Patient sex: M
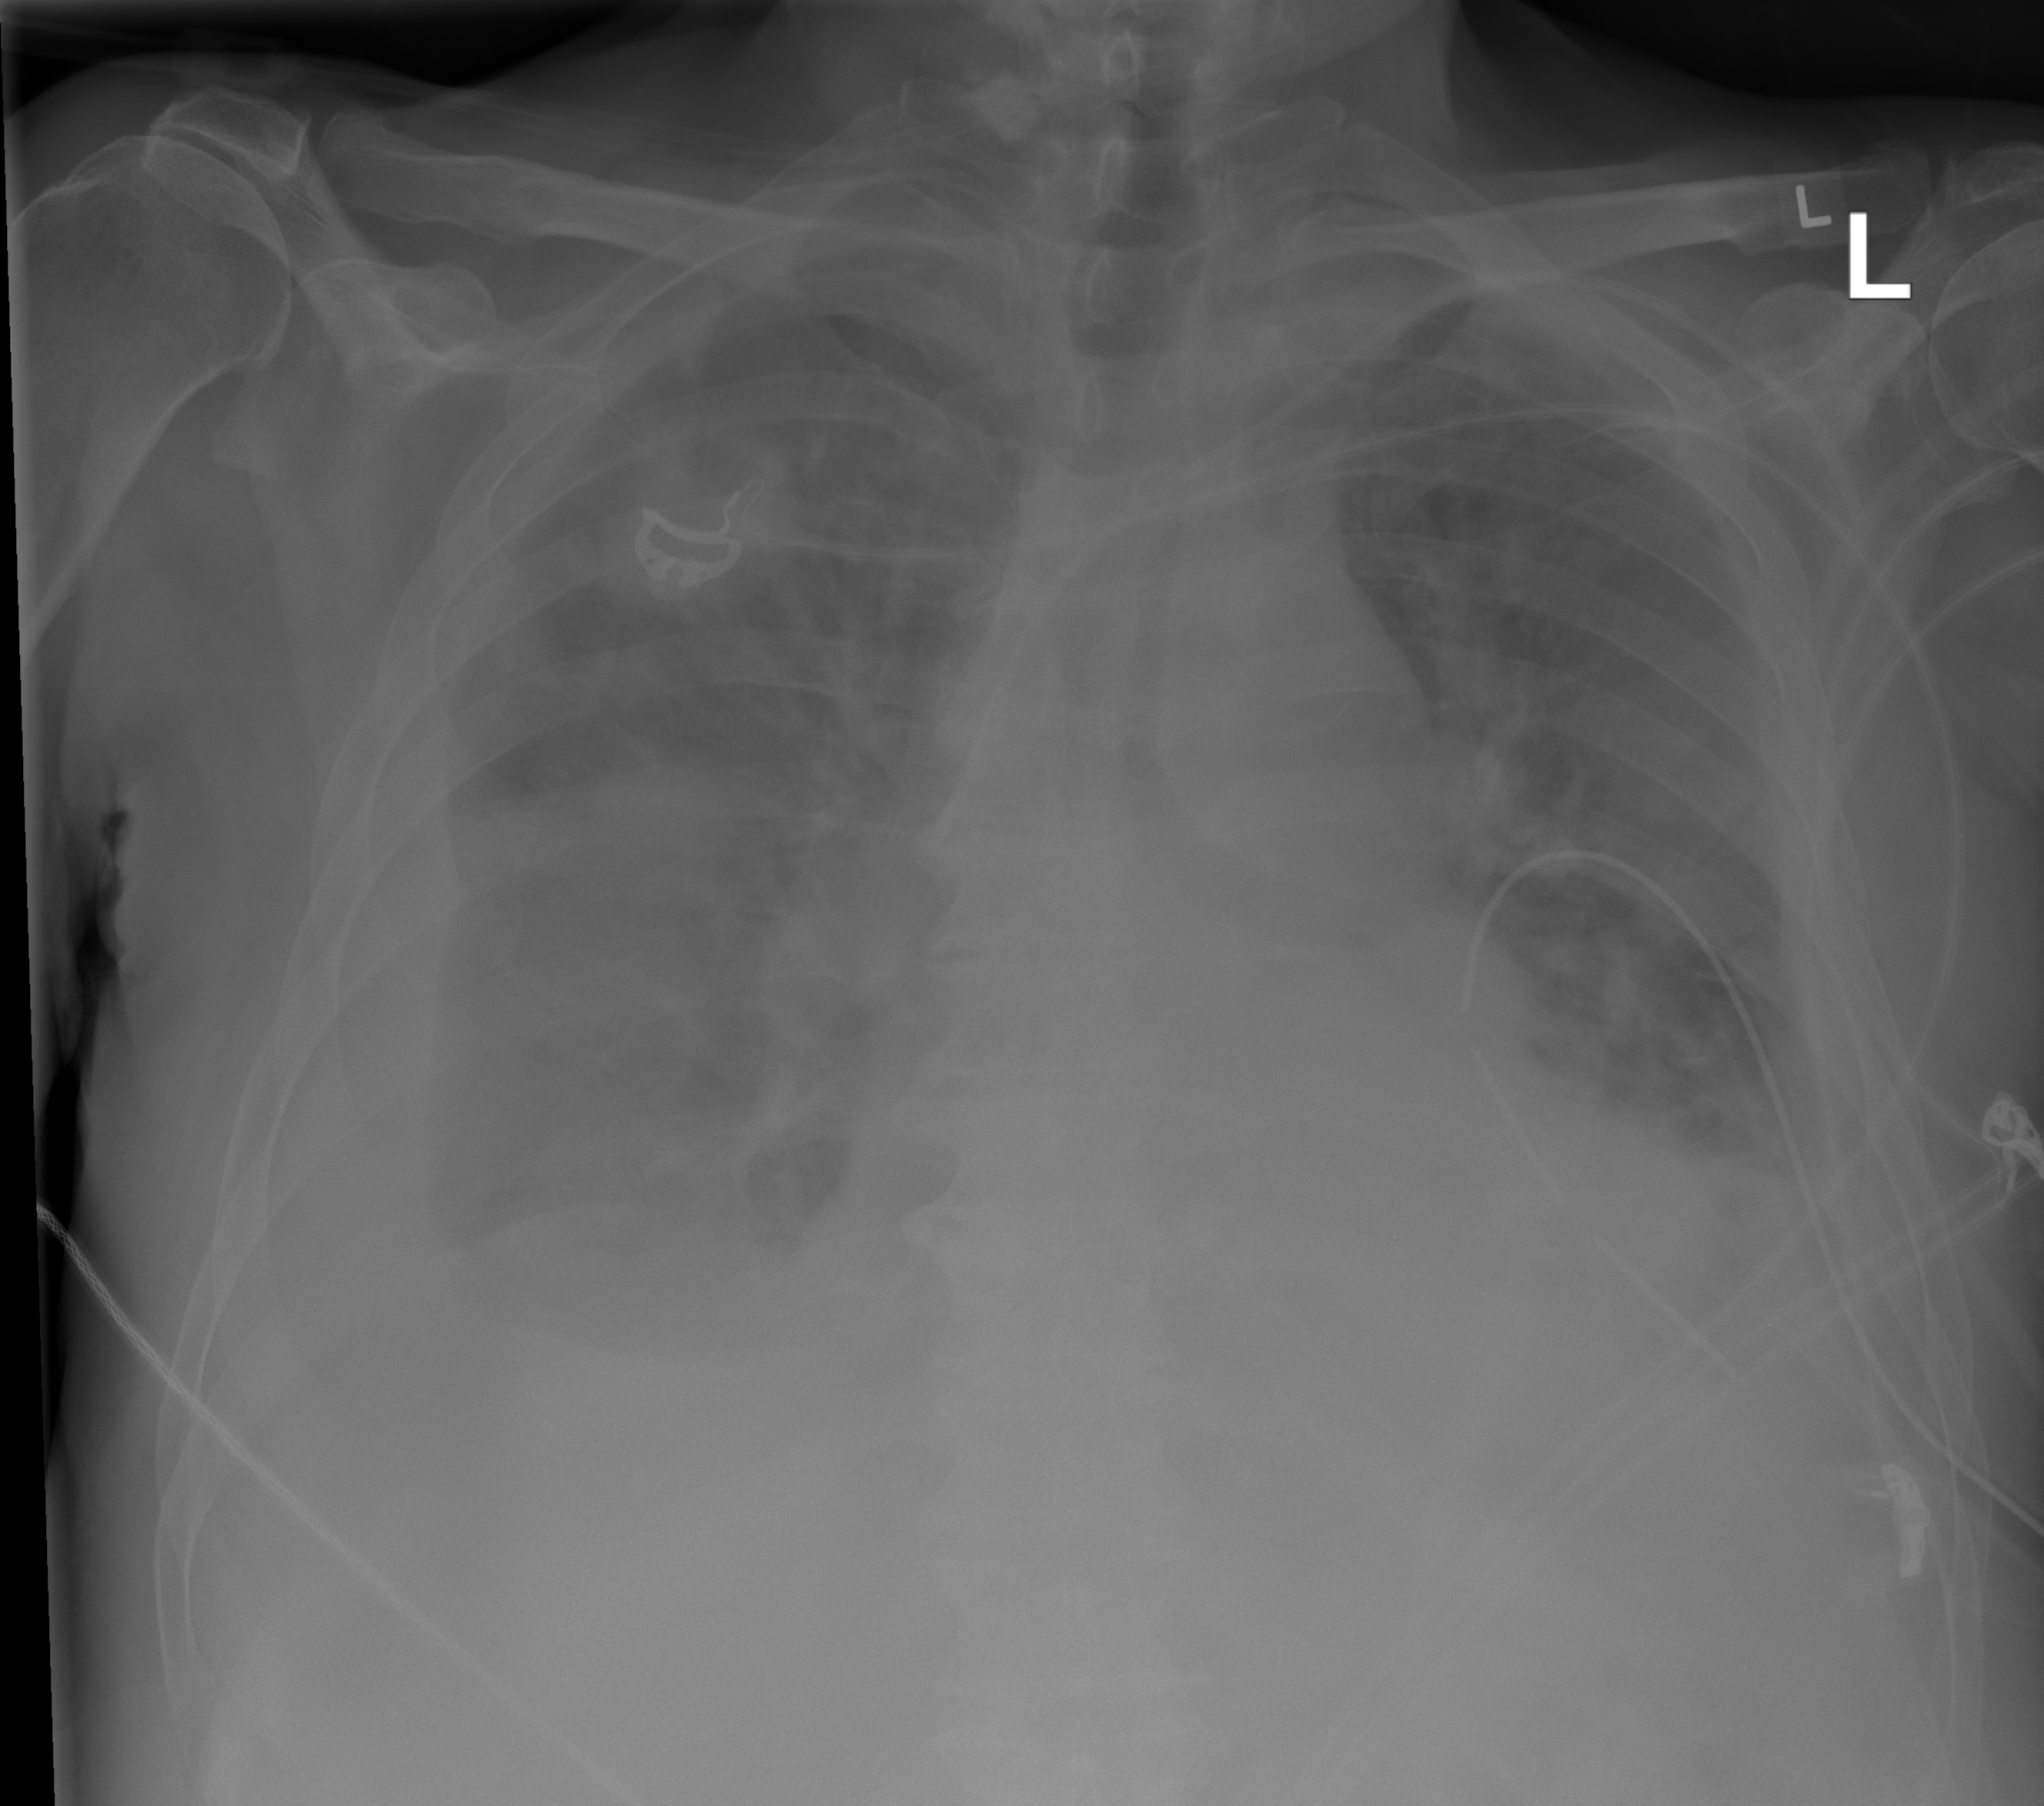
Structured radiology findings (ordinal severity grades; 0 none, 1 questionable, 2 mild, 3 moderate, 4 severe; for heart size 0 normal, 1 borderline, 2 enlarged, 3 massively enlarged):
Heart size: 2
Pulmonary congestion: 2
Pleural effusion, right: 3
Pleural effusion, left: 2
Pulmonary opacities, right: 4
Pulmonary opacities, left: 3
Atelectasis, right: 4
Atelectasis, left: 3